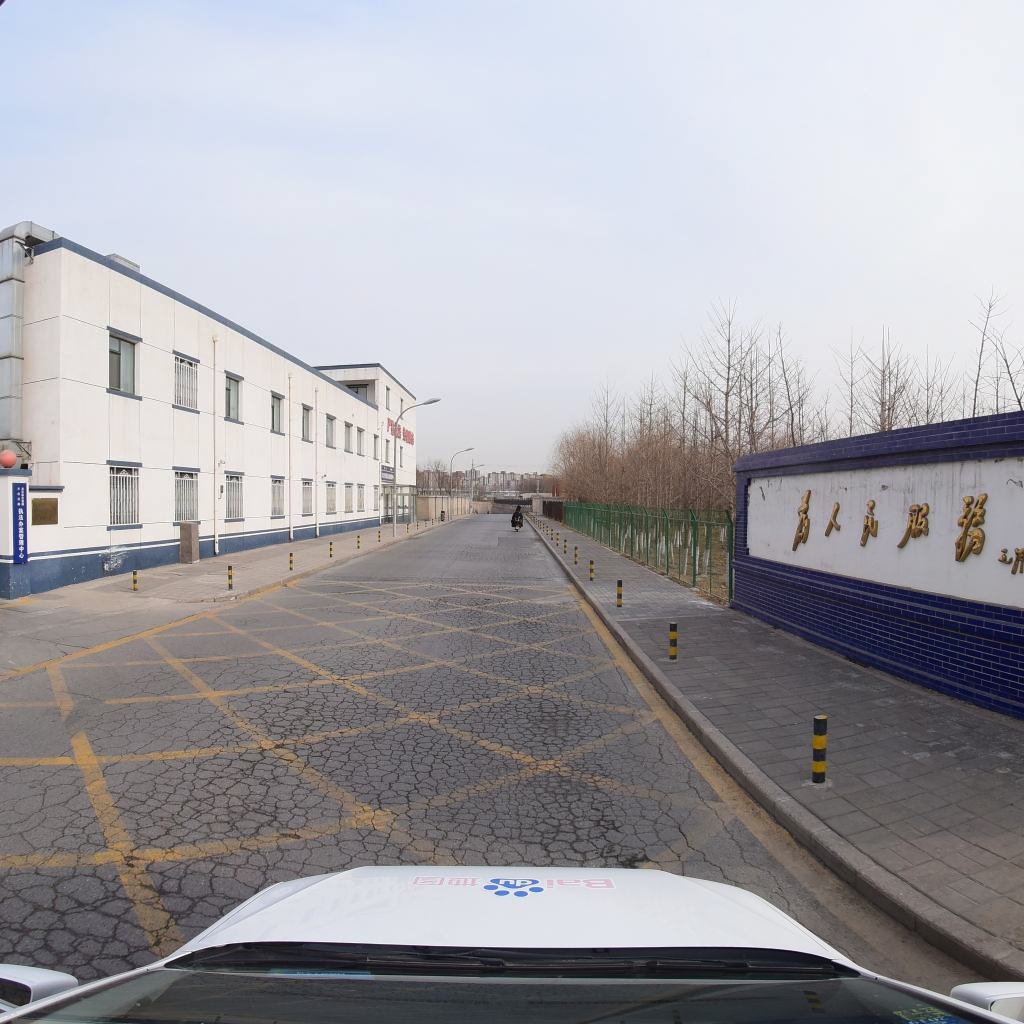
Region: Fengtai
Road damage annotations: alligator crack